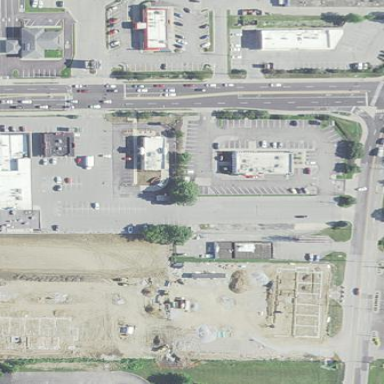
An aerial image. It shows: Retail area.